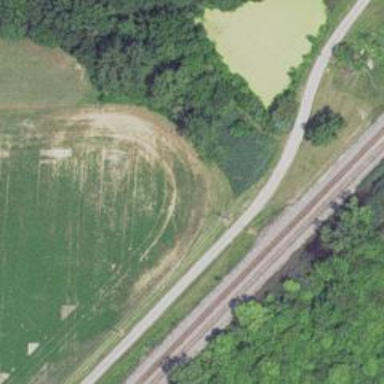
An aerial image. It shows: Unclassified road.